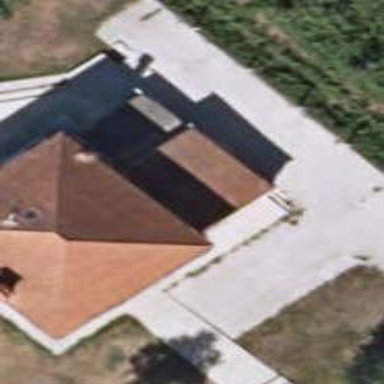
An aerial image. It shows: Simple and straightforward house.